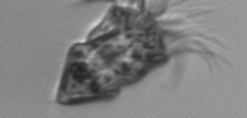
Label: Strombidium_inclinatum